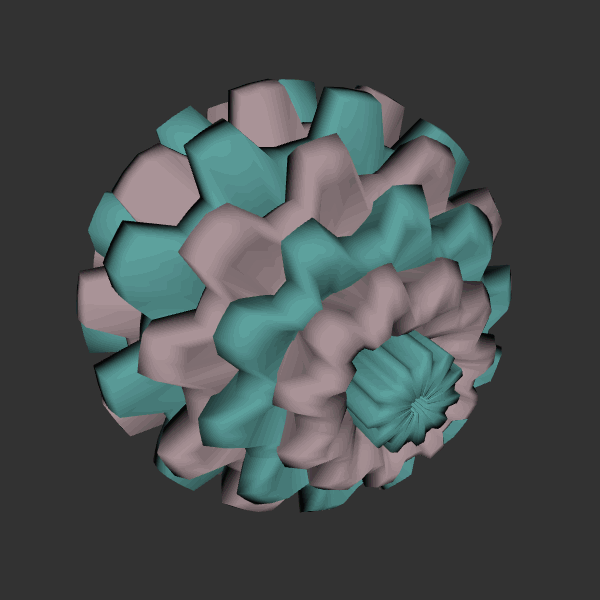
Background: dark